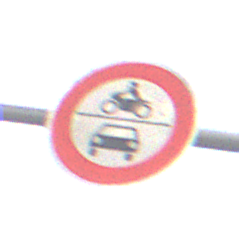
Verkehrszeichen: VerbotKraftfahrzeuge
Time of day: MorningAfternoon
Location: Outdoor (Suburban)
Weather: Overcast
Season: NotSpecified
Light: Natural